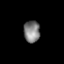
Tissue: prostate
Cell type: T cells
Senescence score: 0.7633
Nuclear area (px): 350
Mean DAPI intensity: 125.651